Question: I am a beginner in Magento. I want to change the price value in product detail page dynamically using ajax. In the meantime i want to calculate this price value in the cart page also
Refer this URL:
<URL>
This page contains a calculator to calculate a price value and dynamically I want to change price in the cart page as well.
Please refer this image:

Any suggestions will be appreciated.
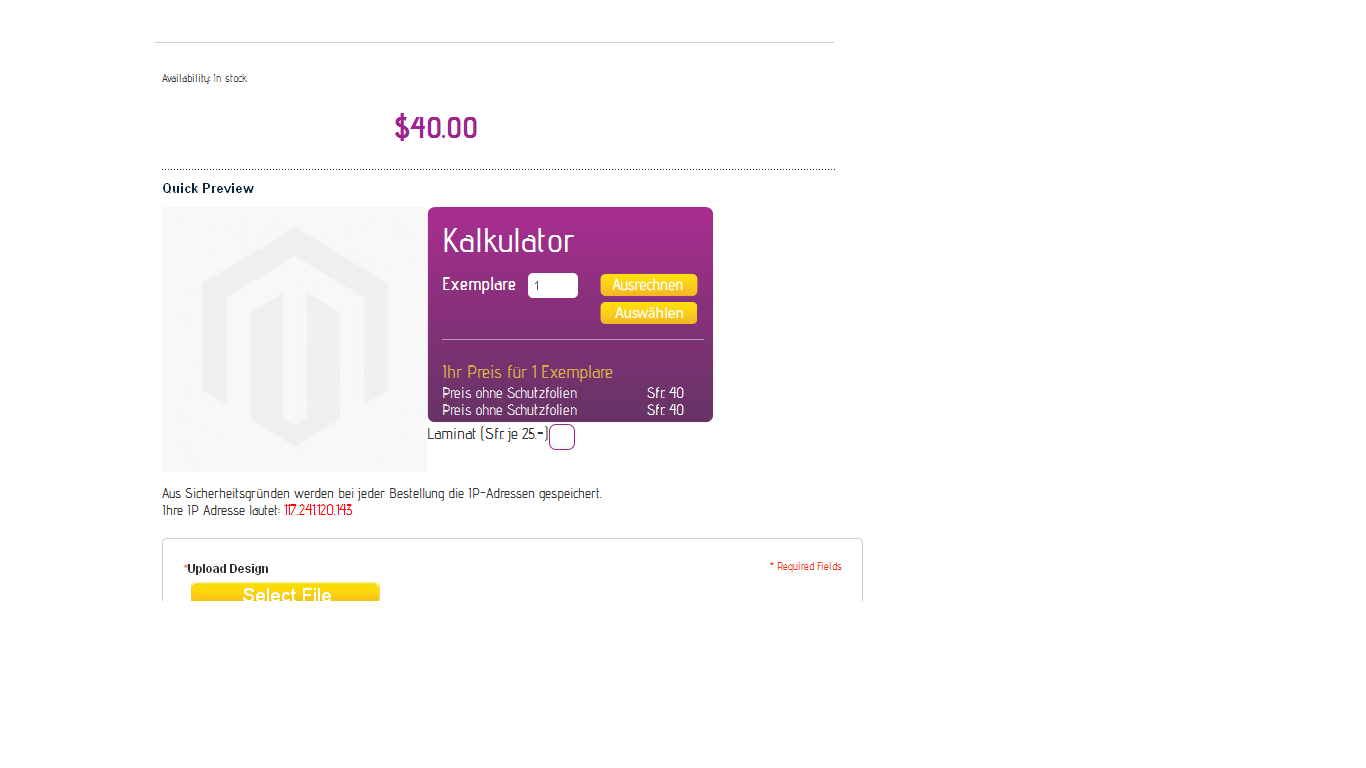
Answer: '''
<action method="addJs"><script>jquery/jquery-1.5.2.no-conflict.min.js</script></action>
'''
'''
<?php
include_once '../app/Mage.php';
Mage::app();
if(isset($_POST['qty']) && !empty($_POST['qty'])){
$product_id = $_POST['pid'];
$my_qty = $_POST['qty'];
$my_price = 0;
$_product = Mage::getModel('catalog/product')->load($product_id);
$_tierPrices = $_product->tier_price;
$_tierPrices = array_reverse($_tierPrices);
for($i=0; $i < count($_tierPrices); $i++){
if($my_qty >= $_tierPrices[$i]['price_qty']){
$my_price = $_tierPrices[$i]['price'];
break;
}
}
$calculated_price = $my_price*$my_qty;
echo number_format($calculated_price,2,'.',',');
}
?>
'''
add following script to the very beginning of text.phtml page
'''
<script type="text/javascript">
$j = jQuery.noConflict();
function get_total_qty(){
var qty = parseInt(0);
var qty = $("#calculator_qty").val();
/*
* AJAX call
*/
var quantity = parseInt($j('#qty').val()) + parseInt(qty); // get final quantity
var product_id = $j('#prod_id').val(); // get product id
$j.post("/magento/scripts/ajaxPriceCal.php", { qty: quantity, pid: product_id },
function(data){
$j('.price').html(data);
});
}
$j(document).ready(function(){
$j('.calculate').click(function(){
if($("#calculator_qty").val()){
get_total_qty();
}
});
});
</script>
'''
This will help you. You are changing the 'price' value and when you do 'add to cart' it will reflect in cart.